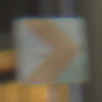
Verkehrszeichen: RichtungstafelnInKurvenKleinLinks
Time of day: Night
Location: Outdoor (Urban)
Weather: PartlyCloudy
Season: NotSpecified
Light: Artificial